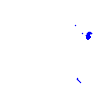
Particle: pion